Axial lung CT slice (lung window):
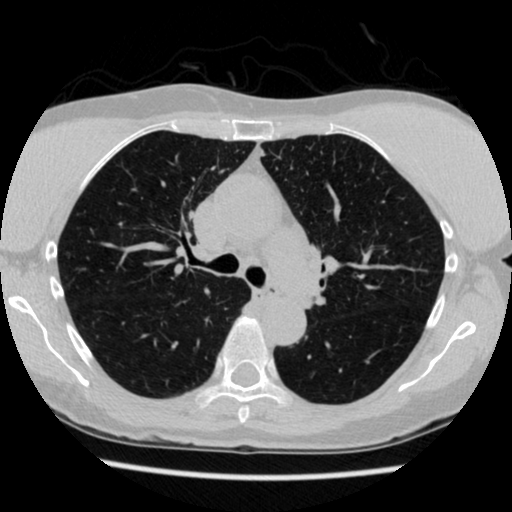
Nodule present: no